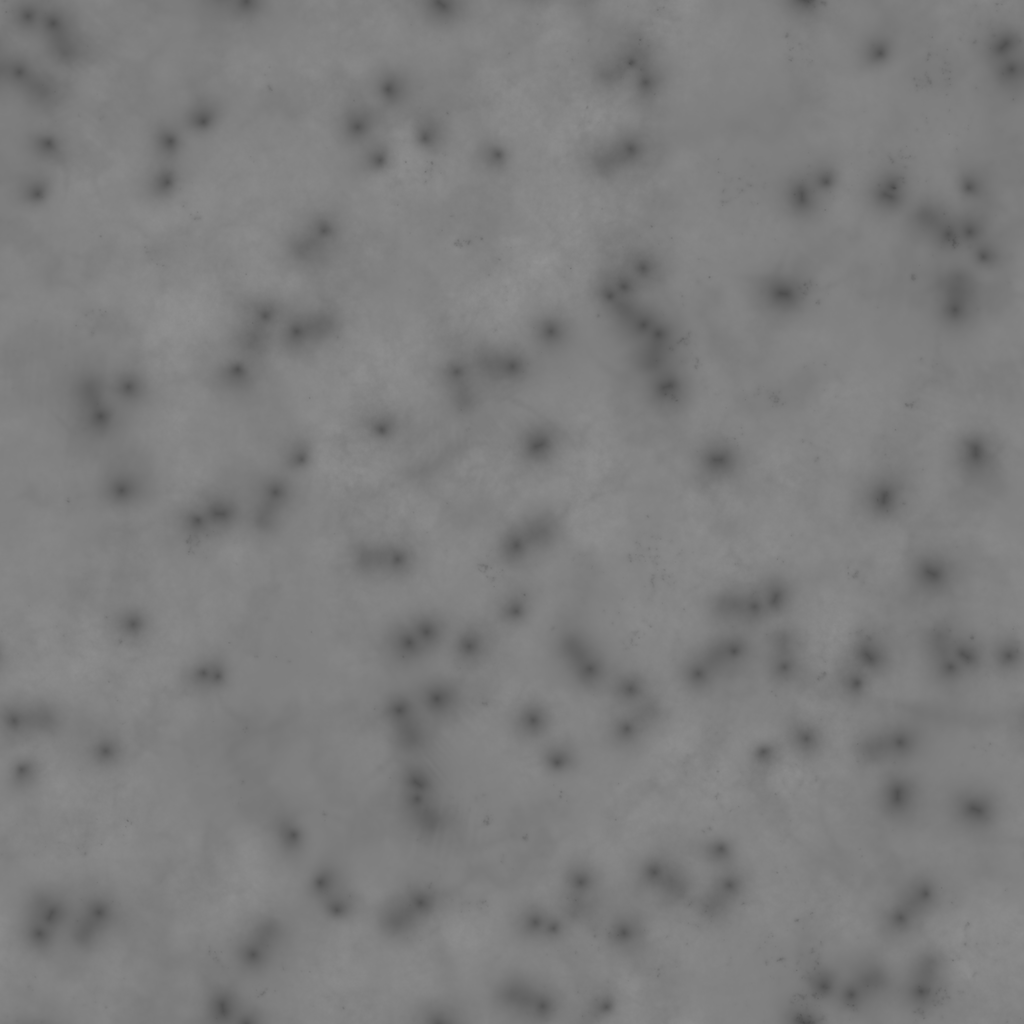
Texture map type: Displacement